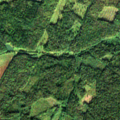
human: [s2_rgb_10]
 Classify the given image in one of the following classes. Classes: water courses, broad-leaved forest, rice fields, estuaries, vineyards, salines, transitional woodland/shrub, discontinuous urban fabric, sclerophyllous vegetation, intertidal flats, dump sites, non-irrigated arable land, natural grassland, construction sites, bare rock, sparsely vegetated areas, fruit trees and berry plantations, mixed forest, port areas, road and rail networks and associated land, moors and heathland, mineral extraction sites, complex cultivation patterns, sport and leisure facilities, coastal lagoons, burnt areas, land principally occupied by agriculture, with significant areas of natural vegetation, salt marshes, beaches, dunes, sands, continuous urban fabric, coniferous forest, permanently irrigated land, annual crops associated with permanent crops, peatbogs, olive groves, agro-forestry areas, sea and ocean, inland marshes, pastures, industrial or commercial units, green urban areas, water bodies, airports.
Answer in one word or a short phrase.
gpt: non-irrigated arable land, broad-leaved forest, coniferous forest